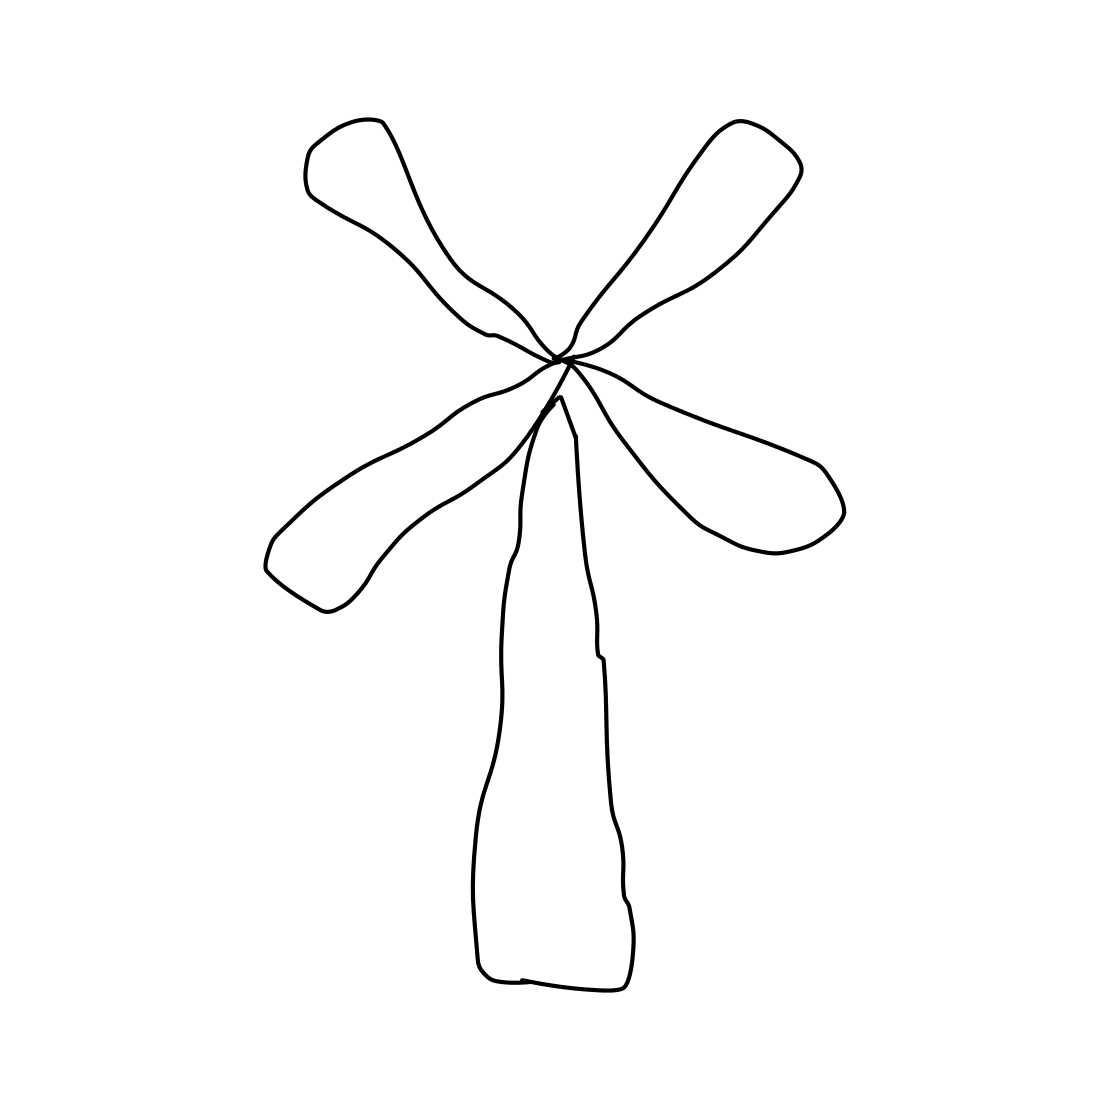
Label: windmill